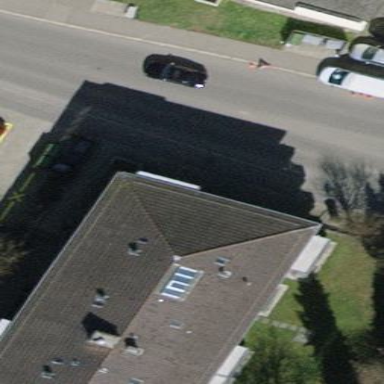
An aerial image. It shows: Building with hipped roof.